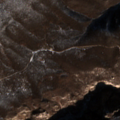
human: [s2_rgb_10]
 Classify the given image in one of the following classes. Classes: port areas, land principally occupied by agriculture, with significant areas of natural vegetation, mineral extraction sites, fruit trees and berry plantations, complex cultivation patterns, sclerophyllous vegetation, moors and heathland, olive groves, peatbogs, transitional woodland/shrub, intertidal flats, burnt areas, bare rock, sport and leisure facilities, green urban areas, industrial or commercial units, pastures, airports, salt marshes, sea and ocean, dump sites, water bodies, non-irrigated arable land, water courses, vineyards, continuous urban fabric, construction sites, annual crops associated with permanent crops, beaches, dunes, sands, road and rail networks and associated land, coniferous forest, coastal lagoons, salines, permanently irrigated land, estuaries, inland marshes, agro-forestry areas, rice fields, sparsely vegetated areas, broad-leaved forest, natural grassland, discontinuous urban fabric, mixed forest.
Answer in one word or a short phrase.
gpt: broad-leaved forest, transitional woodland/shrub, sparsely vegetated areas